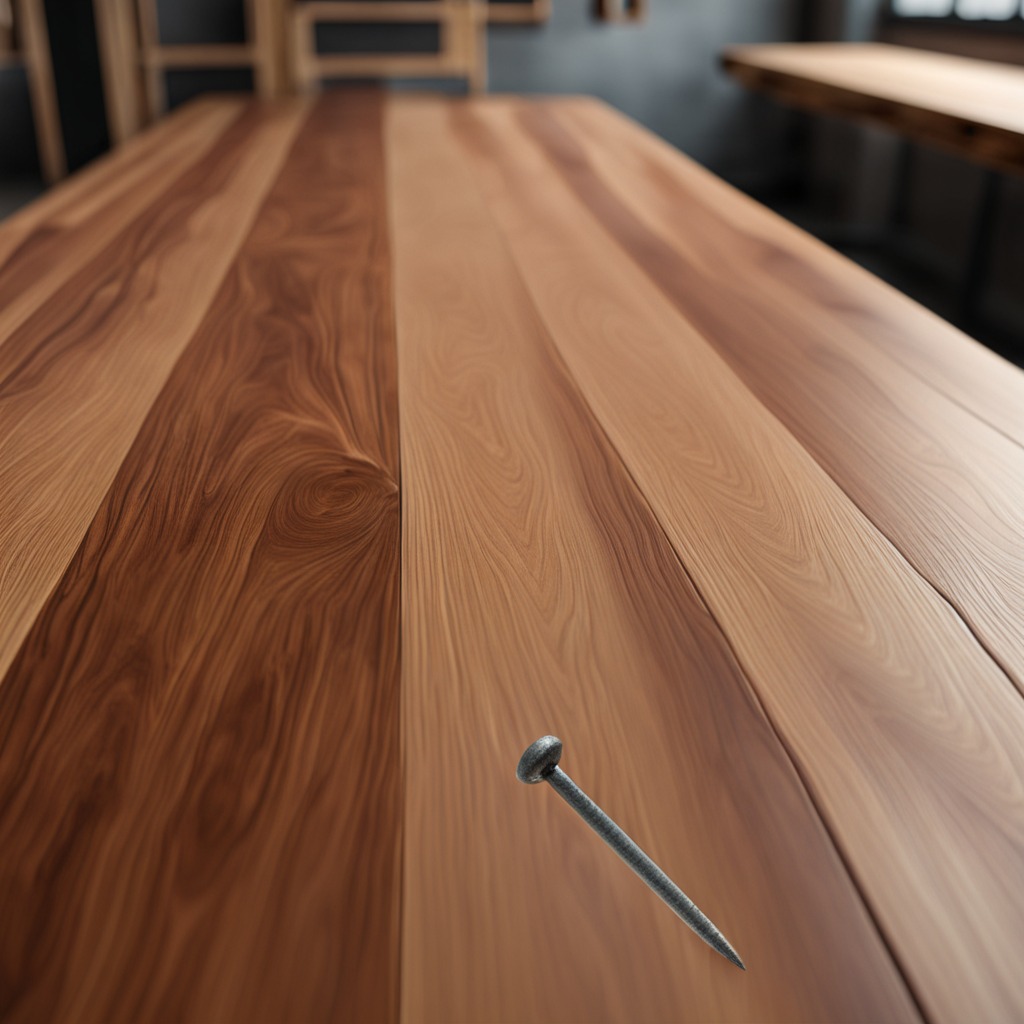
An iron nail is lying on the wooden table in the carpentry studio.